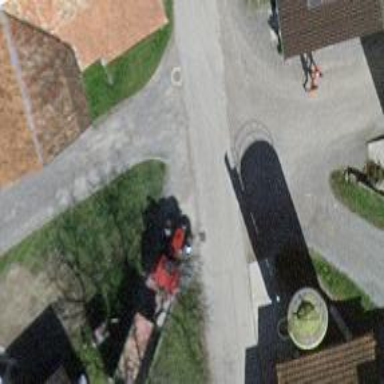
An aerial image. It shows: Residential road with asphalt surface.